Question: I'm working on a project in Verilog that will encrypt a 20-bit number and decrypt it back using XOR, NOT, and NAND gates.
For encryption,
1. input XOR xorEncDec (predefined operand for XOR)
2. NOT input (also 1's comp)
3. input NAND nandEncDec (predefined operand for NAND)
I have a problem with my decryptor. Numbers are in hex. Here is a sample output of my program:

The current logic I have right now (which is faulty) for decryption is
1. input NAND 2's comp of nandEncDec
2. NOT 2's comp of input
3. input XOR 2's comp of xorEncDec
I feel that I'm already close to the answer because the output in each decryption stage to be the negative representation. Can you help me fix my decryption algorithm? I'm not really looking for an answer in Verilog code, even the algorithm or the correct gates will do.
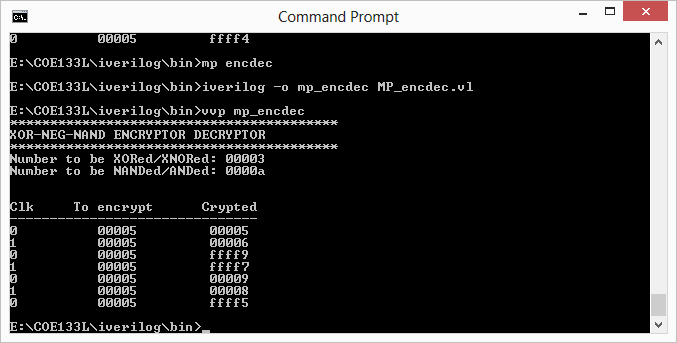
Answer: NAND is an irriversible operation:
'''
a b (a NAND b)
0 0 1
0 1 1
1 0 1
1 1 0
'''
If 'b' is 0 and you know that the result of '(a NAND b)' is 1, you cannot know whether 'a' is 0 or 1. Hence, your encryption algorithm is flawed, and it is impossible to decrypt its output.
(You presumably know the following, but I feel compelled to say it anyway: making your own crypto algorithm is a fun exercise, but use your own crypto for anything serious; it be broken. This applies to everyone except professional cryptographers, and even they must submit their algorithms for thorough public review before anyone would dream of using them.)